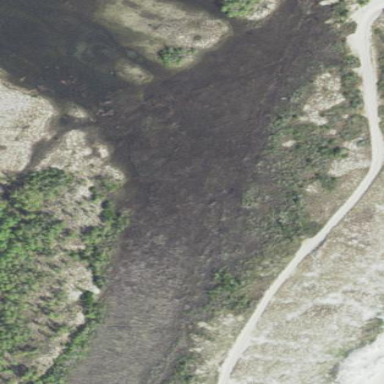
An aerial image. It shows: Marsh wetland.